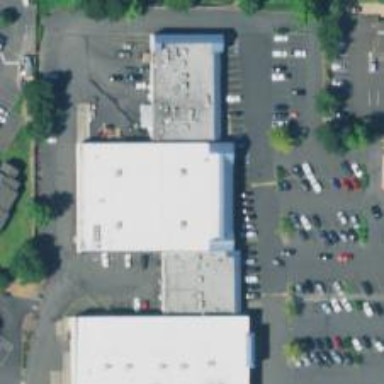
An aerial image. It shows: Supermarket.